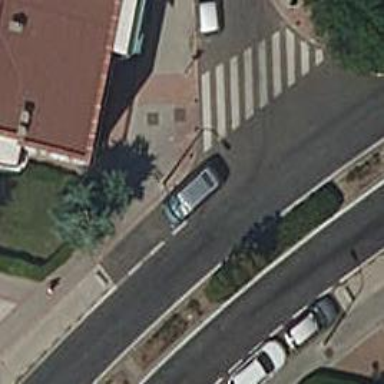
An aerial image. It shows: Bollard barrier.